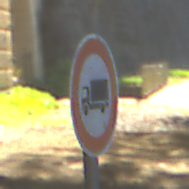
Verkehrszeichen: VerbotFuerKraftfahrzeugeUeberDreiKommaFuenfTonnen
Umgebung: Outdoor, Urban
Tageszeit: Midday
Wetter: Clear
Licht: Natural
Jahreszeit: NotSpecified
Kontrast: LowContrast